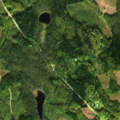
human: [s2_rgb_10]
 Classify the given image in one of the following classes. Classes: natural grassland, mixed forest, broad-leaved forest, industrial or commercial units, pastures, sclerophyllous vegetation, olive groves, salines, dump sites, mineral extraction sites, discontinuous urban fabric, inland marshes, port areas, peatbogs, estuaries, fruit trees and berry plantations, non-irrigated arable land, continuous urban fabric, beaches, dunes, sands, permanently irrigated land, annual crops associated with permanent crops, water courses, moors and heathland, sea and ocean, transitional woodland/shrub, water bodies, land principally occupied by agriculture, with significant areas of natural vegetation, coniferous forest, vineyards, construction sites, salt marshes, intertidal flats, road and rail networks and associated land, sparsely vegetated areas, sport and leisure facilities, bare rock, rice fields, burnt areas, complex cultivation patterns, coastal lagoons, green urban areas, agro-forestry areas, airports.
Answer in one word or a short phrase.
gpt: coniferous forest, mixed forest, transitional woodland/shrub